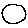
Label: circle